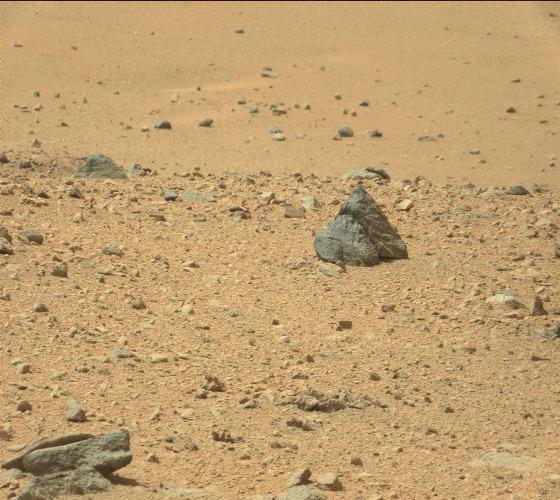
Terrain classes present: Bedrock, Gravel / Sand / Soil, Rock, Shadow